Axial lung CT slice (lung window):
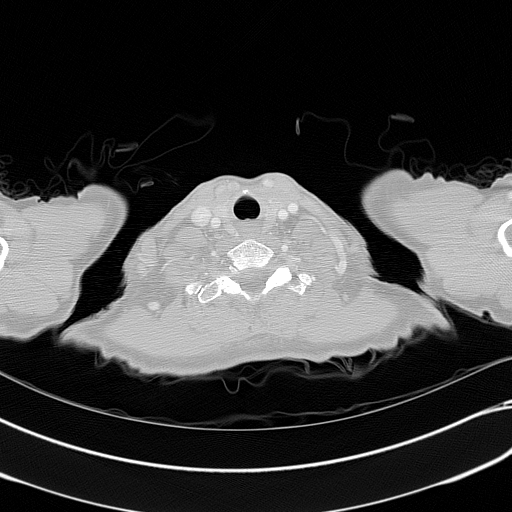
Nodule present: no